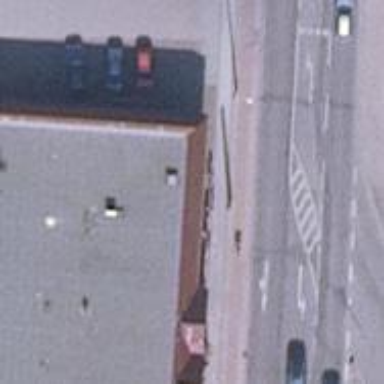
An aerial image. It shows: Fast food establishment.